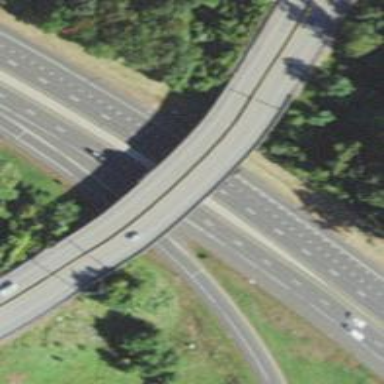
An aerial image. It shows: Bridge on motorway link.